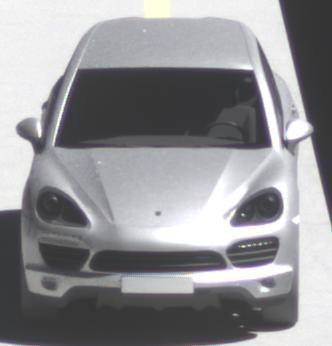
Make: Porsche
Model: Cayenne
Detailed model: Cayenne (958)
Model produced from: 2010/05
Model produced until: 2014/07
Doors: 5
Color: white
Road condition: dry road
Daytime: midday
Contrast: high contrast